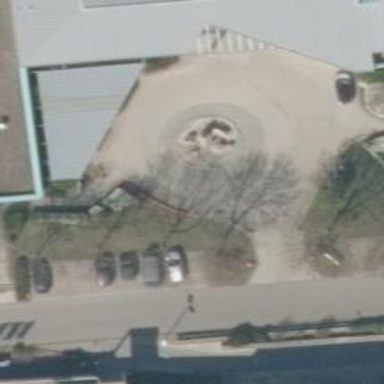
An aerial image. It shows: Beautiful fountain.